Aerial crown-view tile of a tropical tree (Barro Colorado Island, Panama), acquired 20250818:
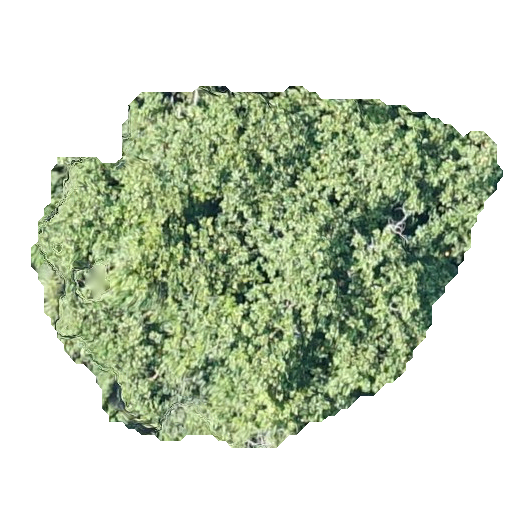
Species: Hieronyma alchorneoides
GBIF accepted scientific name: Hieronyma alchorneoides
Crown area: 176.247 m²